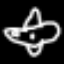
Label: airplane